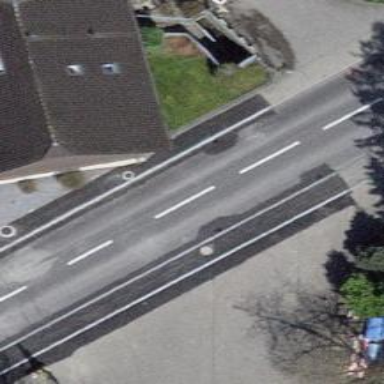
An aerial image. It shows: Secondary road with separate sidewalks on both sides.